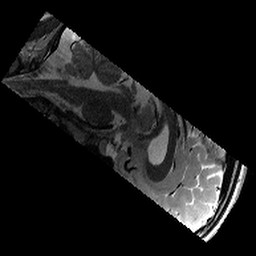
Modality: T2w
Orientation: sagittal
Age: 12
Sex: male
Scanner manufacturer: siemens
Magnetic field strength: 3 T
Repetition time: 9.23 s
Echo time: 0.067 s